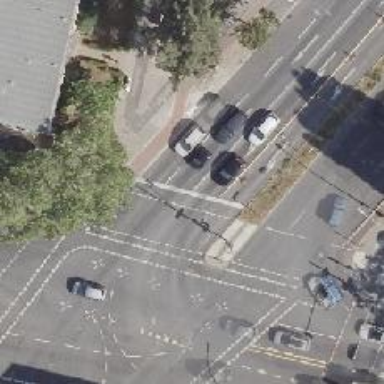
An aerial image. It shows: Road with traffic signals.